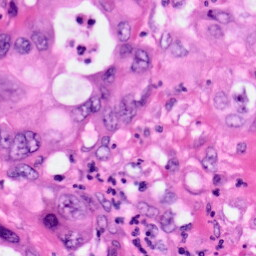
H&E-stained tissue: Pancreatic